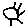
Label: sun